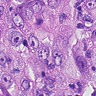
Metastatic tissue present: yes